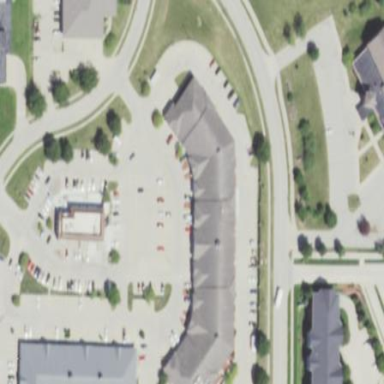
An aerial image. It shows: Retail area.